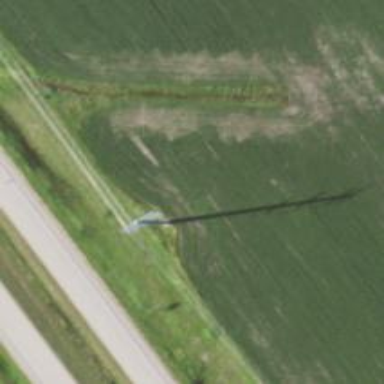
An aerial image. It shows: Power tower.